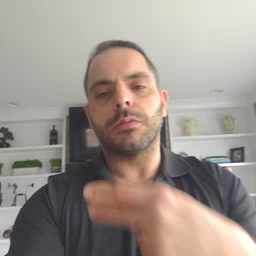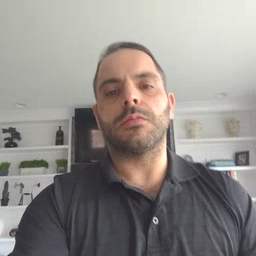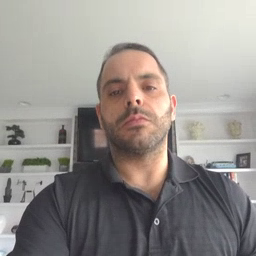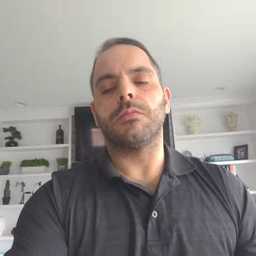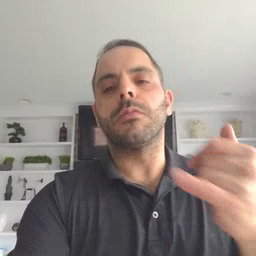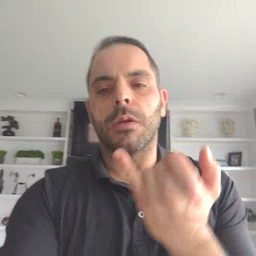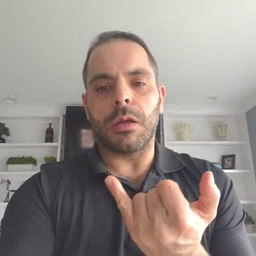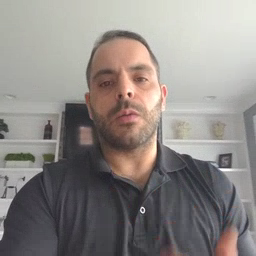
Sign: now